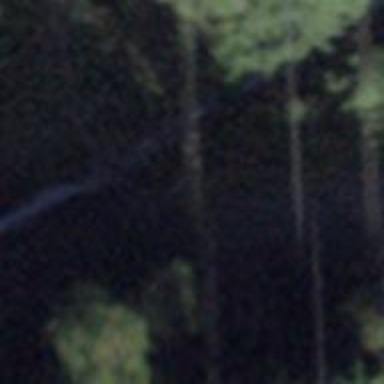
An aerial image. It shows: Metal bridge over path.